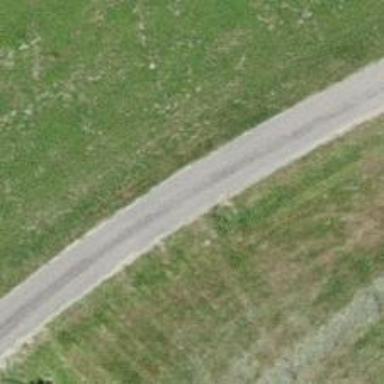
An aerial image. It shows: Residential road with asphalt surface.